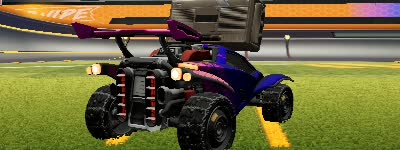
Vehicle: octane